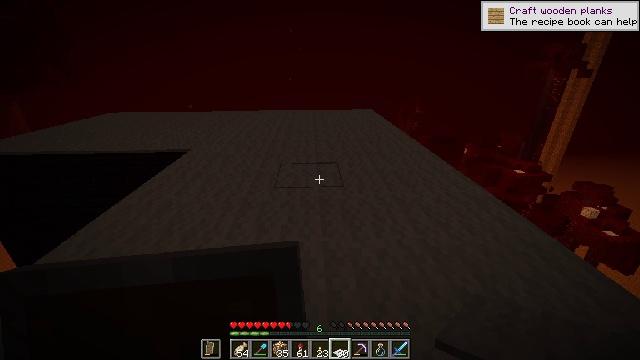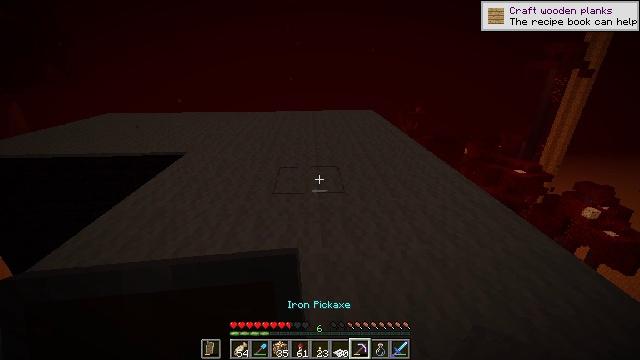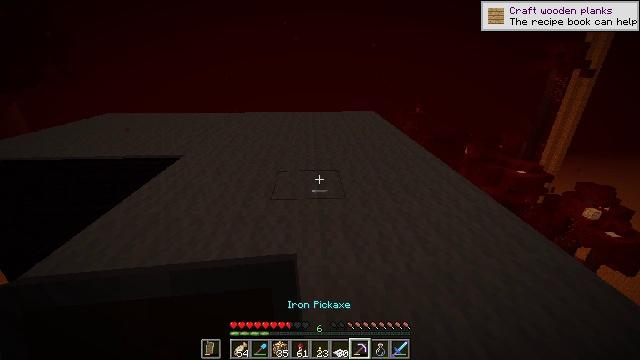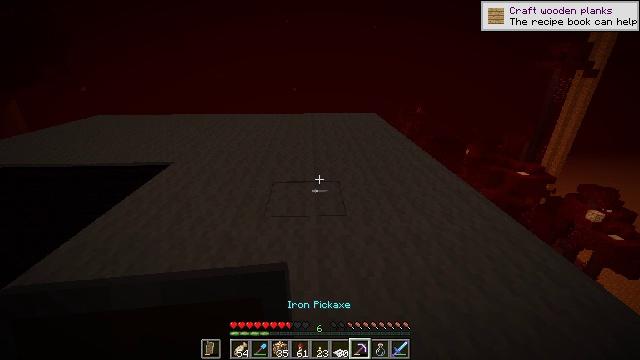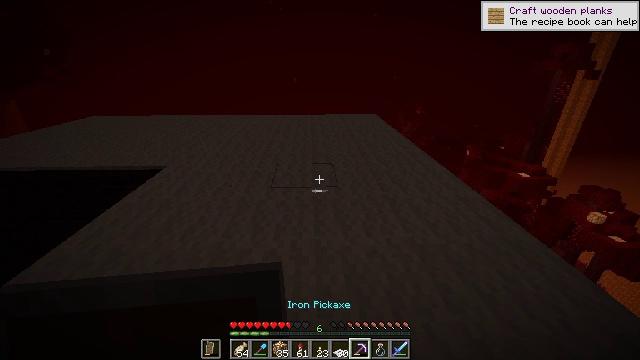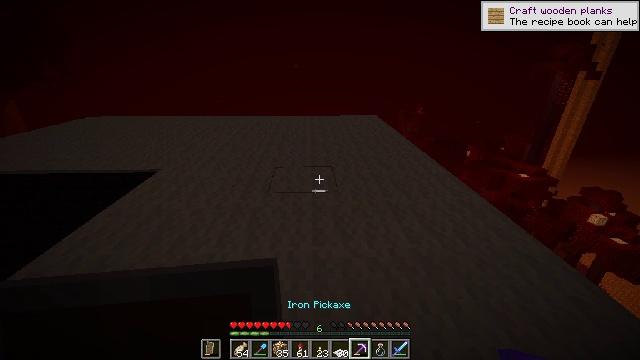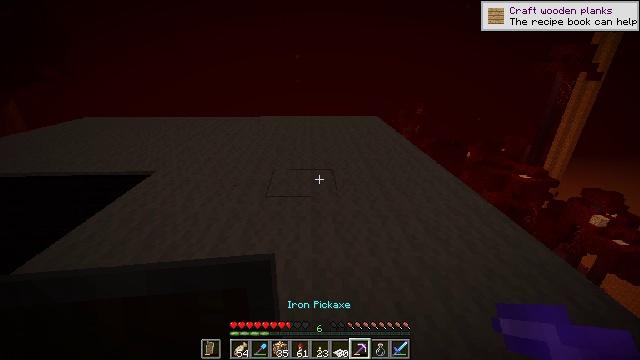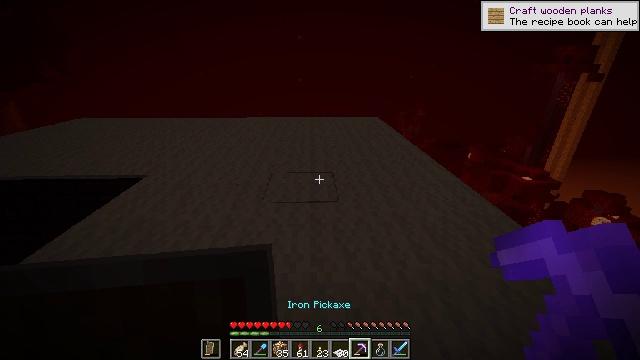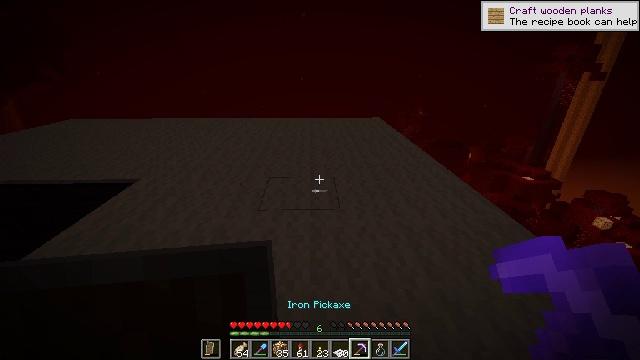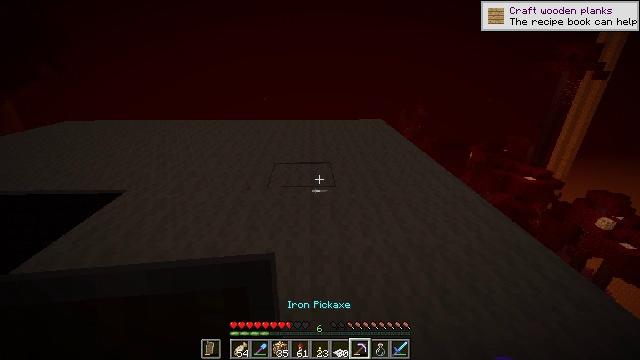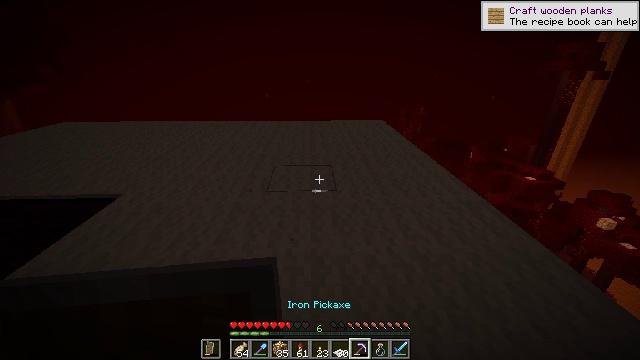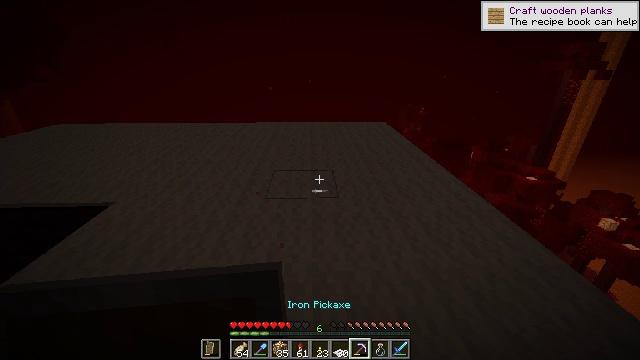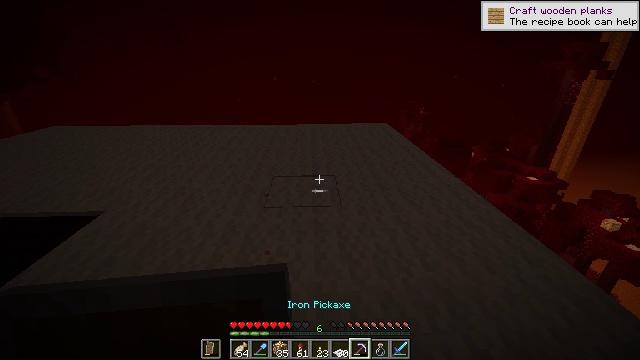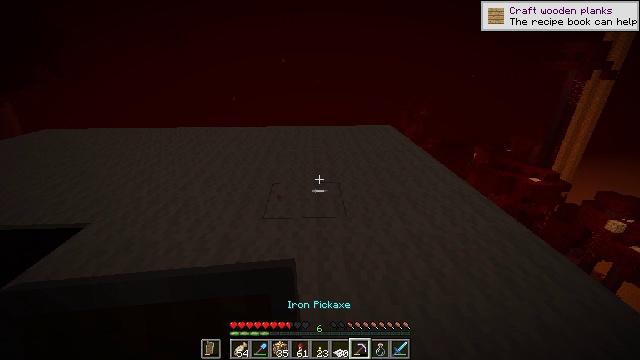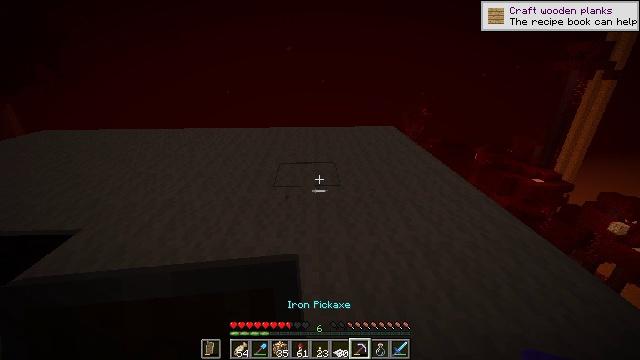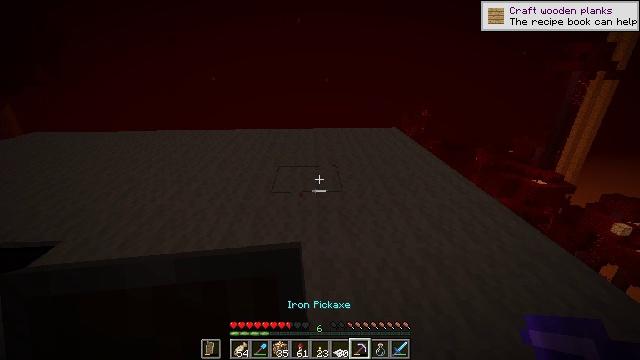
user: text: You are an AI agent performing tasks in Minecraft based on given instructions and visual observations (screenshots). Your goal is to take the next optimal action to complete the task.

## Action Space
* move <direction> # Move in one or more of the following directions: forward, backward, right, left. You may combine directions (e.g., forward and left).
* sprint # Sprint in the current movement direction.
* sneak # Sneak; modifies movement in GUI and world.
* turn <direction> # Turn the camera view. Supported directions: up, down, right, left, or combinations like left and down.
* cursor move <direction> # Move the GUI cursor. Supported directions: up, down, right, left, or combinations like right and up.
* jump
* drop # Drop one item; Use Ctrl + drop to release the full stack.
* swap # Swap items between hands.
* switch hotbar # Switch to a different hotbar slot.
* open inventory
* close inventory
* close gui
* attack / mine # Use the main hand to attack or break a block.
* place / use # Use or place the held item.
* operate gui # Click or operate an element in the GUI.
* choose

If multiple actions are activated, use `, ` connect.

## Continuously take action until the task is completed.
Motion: motion action
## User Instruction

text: Collect the white carpet by hitting it.
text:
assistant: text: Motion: move forward
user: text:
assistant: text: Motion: move forward
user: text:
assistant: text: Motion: move forward
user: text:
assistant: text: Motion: move forward
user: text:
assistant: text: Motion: move forward
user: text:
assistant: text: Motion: move forward
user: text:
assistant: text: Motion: move forward
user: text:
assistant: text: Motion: move forward
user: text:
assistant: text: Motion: move forward
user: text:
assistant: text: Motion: move forward
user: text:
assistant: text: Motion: move forward
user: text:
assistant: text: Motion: move forward
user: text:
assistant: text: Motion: move forward
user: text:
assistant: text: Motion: move forward
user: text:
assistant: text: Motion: move forward
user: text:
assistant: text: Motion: move forward
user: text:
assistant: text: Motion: no_op
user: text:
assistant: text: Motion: no_op
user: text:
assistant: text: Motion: no_op
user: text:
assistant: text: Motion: no_op
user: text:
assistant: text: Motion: move forward
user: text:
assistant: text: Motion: move forward, turn left
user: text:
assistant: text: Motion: move forward, turn left
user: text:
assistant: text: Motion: move forward, turn left
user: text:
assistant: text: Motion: move forward, turn left
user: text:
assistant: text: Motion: move forward, turn left
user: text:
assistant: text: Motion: move forward, turn left
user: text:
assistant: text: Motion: move forward, turn left
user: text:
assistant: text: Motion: move forward, turn left
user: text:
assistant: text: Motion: move forward, turn left